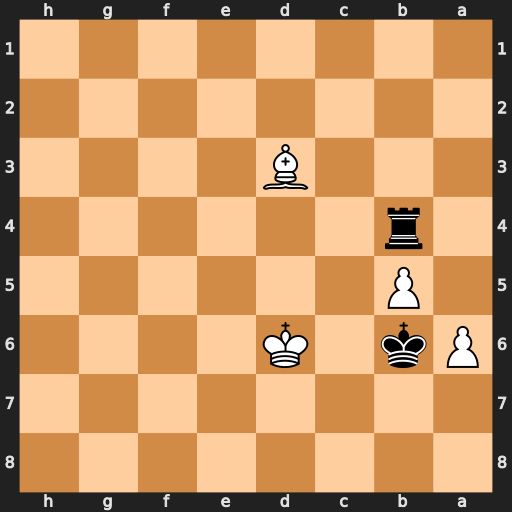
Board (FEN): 8/8/Pk1K4/1P6/1r6/3B4/8/8
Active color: b
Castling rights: -
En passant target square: -
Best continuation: Rd4+ Ke6 Rxd3